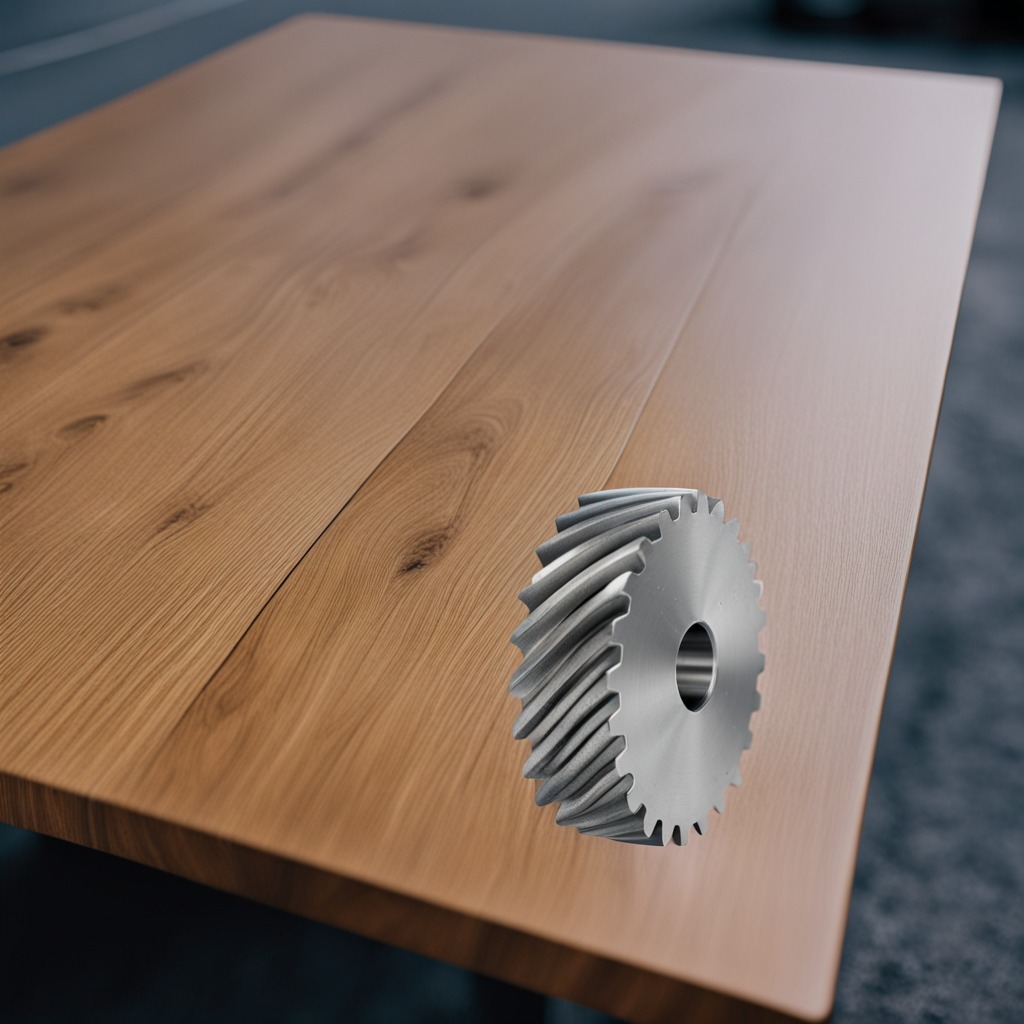
A steel gear with teeth lies on a old table with faint burn marks in a small garage at twilight.